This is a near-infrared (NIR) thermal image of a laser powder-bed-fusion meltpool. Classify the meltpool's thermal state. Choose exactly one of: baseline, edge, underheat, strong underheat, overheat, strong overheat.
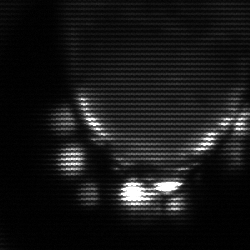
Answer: baseline